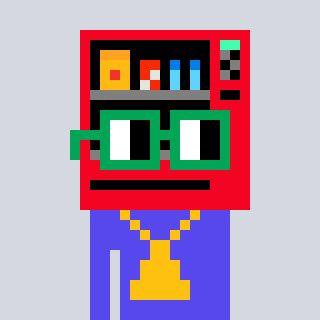
a pixel art character with square green glasses, a vending machine-shaped head and a computerblue-colored body on a cool background